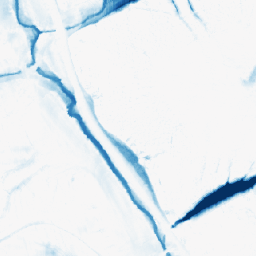
Category: morphological
Decomposition family: morphological_ellipse
Decomposition parameters: operation: closing
width: 30
height: 20
Upsampling method: nearest
Upsampling parameters: scale: 4
Upsampling scale: 4